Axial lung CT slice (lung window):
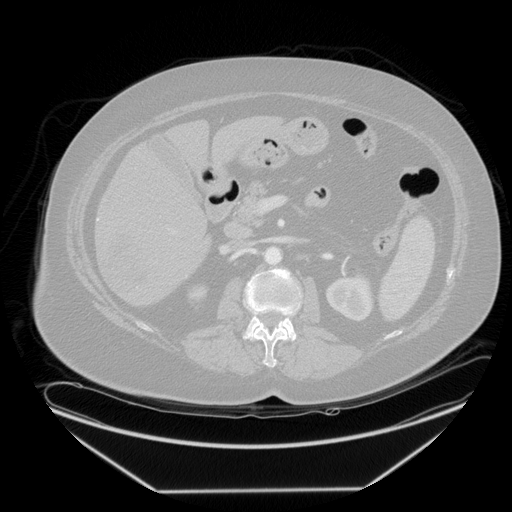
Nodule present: no